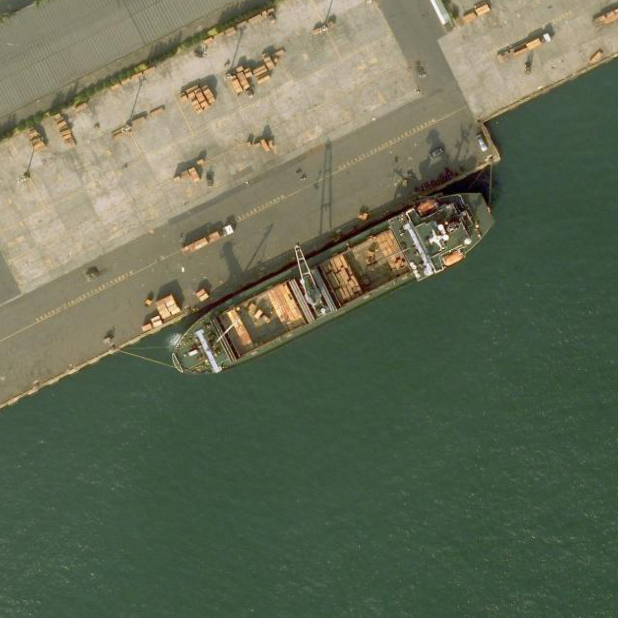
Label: civil